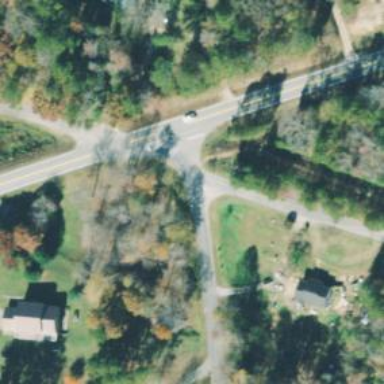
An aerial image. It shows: Road with stop sign.